Question: I am currently trying to transform an input .png file to a OpenCV:Mat, preserving its transparency on empty areas. Working on eclipse, using openCV4Android.
I've tried this (using a Drawable):
- - Mat mcSprite (global field).'''
onCameraFrame method{
try {
mcSprite = Utils.loadResource(this, R.drawable.icon);
System.out.println(mcSprite.empty());
} catch (IOException e) {
// TODO Auto-generated catch block
e.printStackTrace();
}
Imgproc.resize(mcSprite, mZoomWindow, mZoomWindow.size());
}
'''
The resulting image:

mcSprite = Utils.loadResource(this, R.drawable.icon , );
'''
>0 Return a 3-channel color image.
=0 Return a grayscale image.
<0 Return the loaded image as is (with alpha channel).
'''
is displayed.
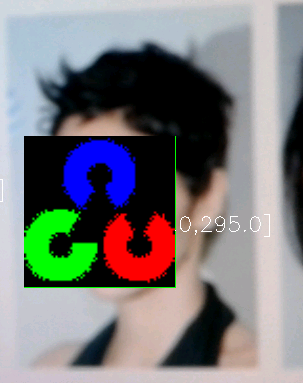
Answer: A lot faster solution, using masks:
'''
public Mat overlayImage(Mat background, Mat foreground)//, Point location)
{
Mat mask = new Mat();
Imgproc.resize(mCurrentMask, mask, background.size());
Mat source = new Mat();
Imgproc.resize(foreground, source, background.size());
source.copyTo(background,mask);
source.release();
mask.release();
return background;
}
public void createMask (Mat sprite){
mCurrentMask = new Mat(sprite.height(),sprite.width(),24);
double f[] = {1,1,1,0};
double e[] = {0,0,0,0};
for(int y = 0; y < (int)(sprite.rows()) ; ++y)
{
for(int x = 0; x < (int)(sprite.cols()) ; ++x)
{
double info[] = sprite.get(y, x);
if(info[3]>0) //rude but this is what I need
{
mCurrentMask.put(y, x, f);
}
else mCurrentMask.put(y, x, e);
}
}
}
'''